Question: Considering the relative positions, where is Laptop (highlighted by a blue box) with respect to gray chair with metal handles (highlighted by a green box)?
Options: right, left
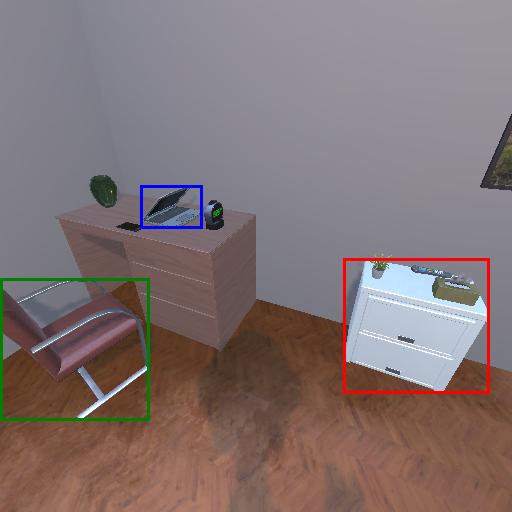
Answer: right